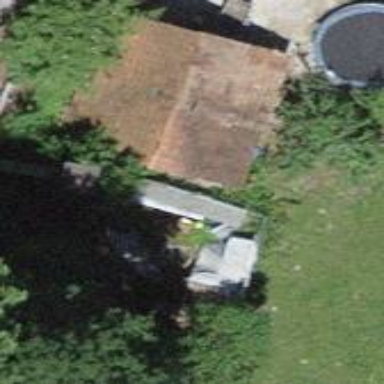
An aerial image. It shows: Rural barn.